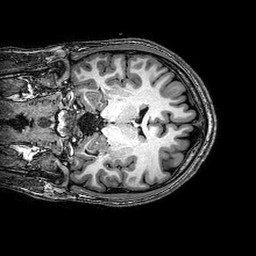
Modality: T1w
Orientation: coronal
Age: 22
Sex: male
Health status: healthy
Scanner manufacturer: philips
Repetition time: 0.008151 s
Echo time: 0.00372 s